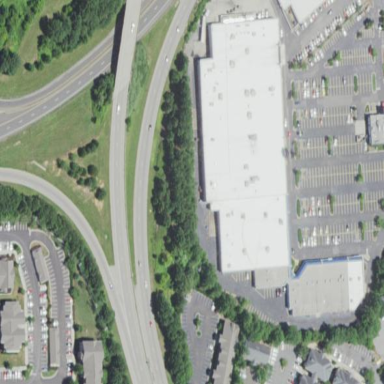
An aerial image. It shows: Mall building.